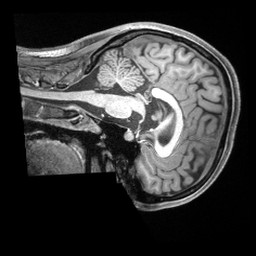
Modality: T1w
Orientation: sagittal
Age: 26
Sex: female
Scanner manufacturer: siemens
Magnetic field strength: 3 T
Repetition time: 2.4 s
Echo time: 0.00226 s